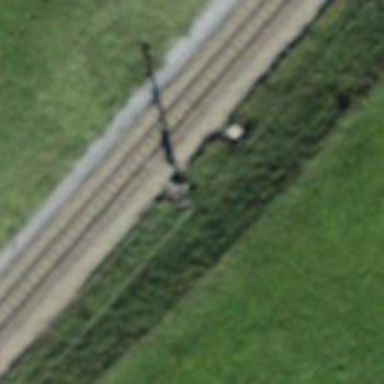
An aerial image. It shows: Power pole.